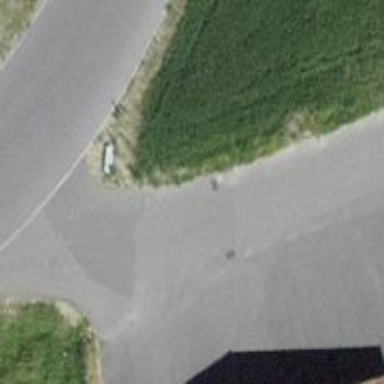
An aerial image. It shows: Residential road with asphalt surface.